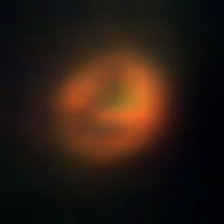
Taxon: NanoPlankton
Group: Other